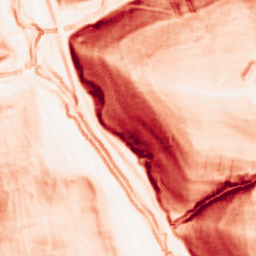
Category: morphological
Decomposition family: morphological_gradient
Decomposition parameters: size: 5
shape: square
Upsampling method: quadratic
Upsampling parameters: scale: 2
Upsampling scale: 2